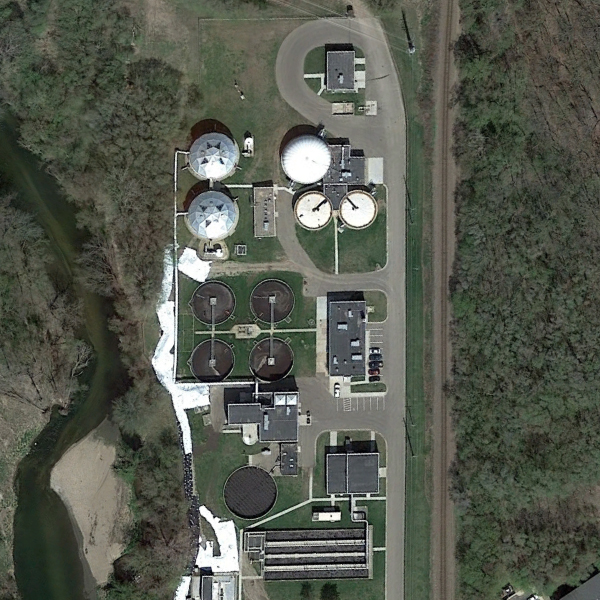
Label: StorageTanks